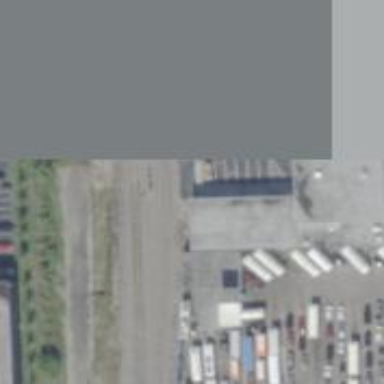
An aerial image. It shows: Railway siding with rails.